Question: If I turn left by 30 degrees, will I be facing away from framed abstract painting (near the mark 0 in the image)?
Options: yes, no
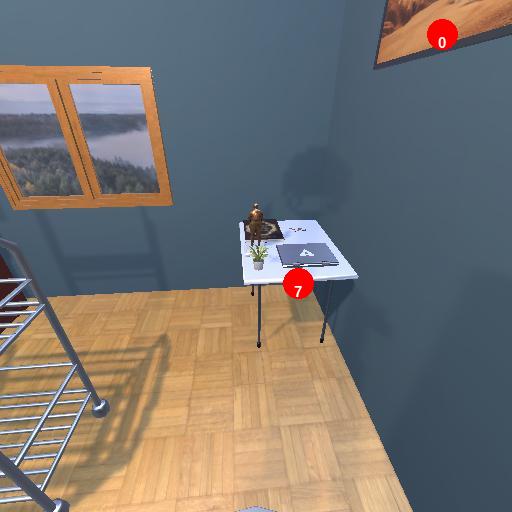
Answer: yes